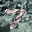
Label: 7